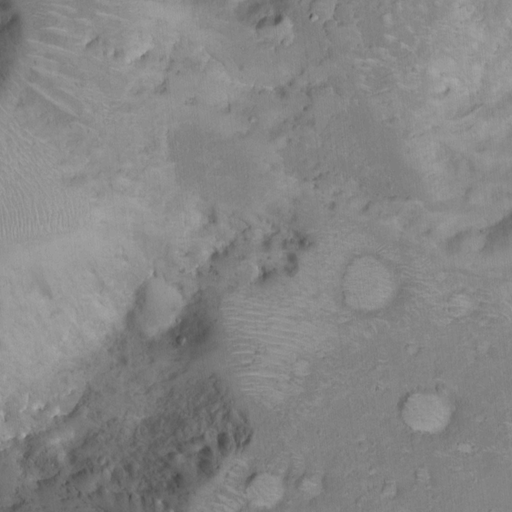
Objects detected: cone, cone, cone